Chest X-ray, PA view. Patient: 24 years old, sex F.
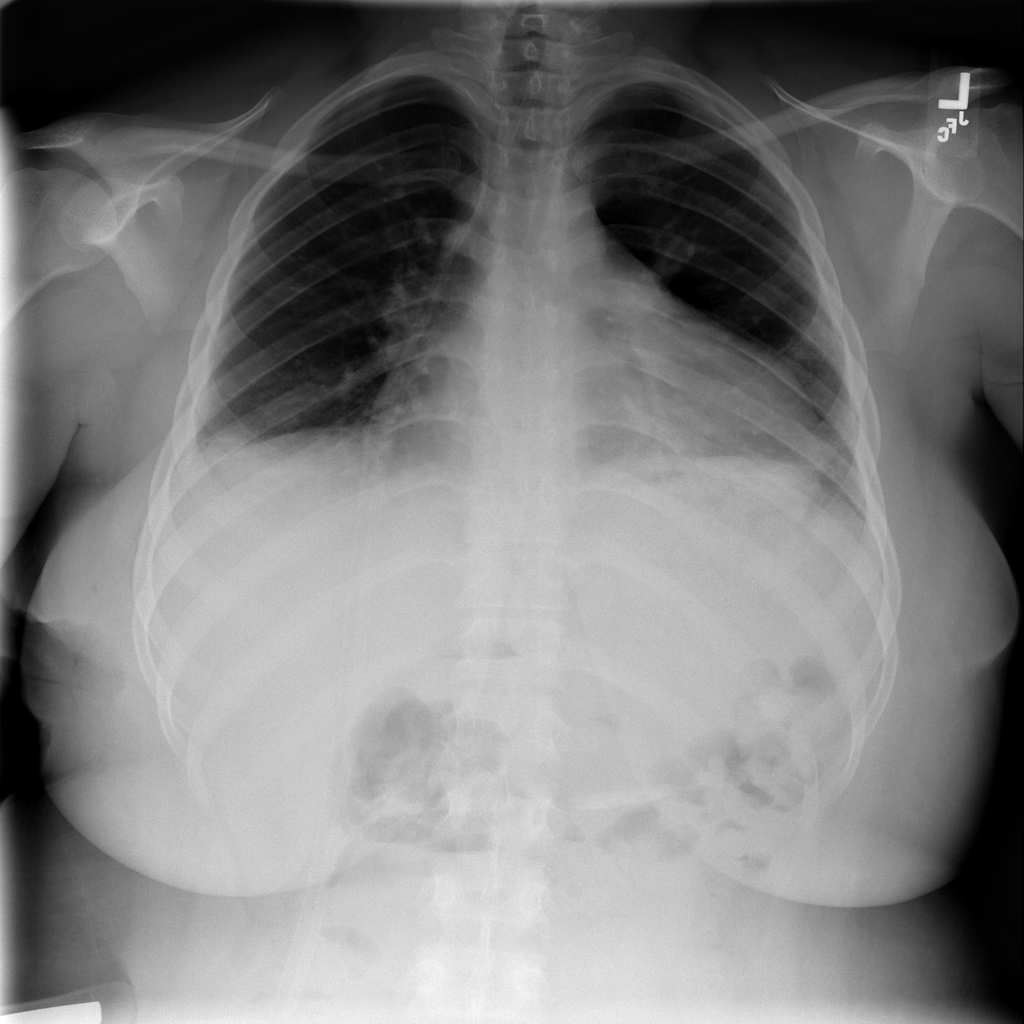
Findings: Infiltration, Pneumothorax